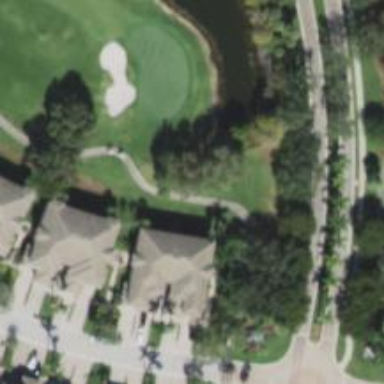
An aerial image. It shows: Service road designated as golf cart path.